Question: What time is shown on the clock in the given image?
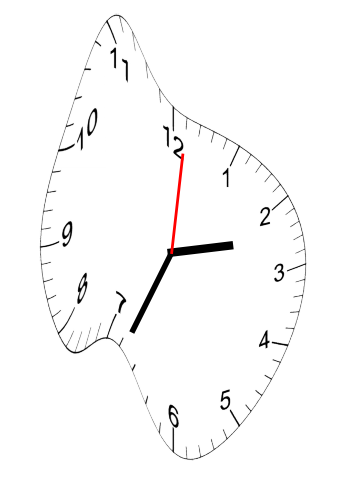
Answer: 02:34:01